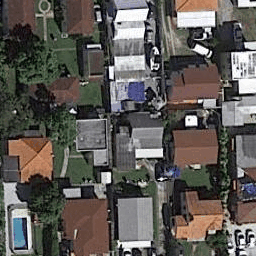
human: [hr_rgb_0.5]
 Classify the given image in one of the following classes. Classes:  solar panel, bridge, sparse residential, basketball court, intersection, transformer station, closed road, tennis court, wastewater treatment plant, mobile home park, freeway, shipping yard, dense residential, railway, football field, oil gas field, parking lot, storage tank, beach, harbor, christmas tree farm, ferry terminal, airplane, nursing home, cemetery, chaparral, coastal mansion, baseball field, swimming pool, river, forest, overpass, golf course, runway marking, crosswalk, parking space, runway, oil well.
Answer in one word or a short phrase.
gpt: dense residential